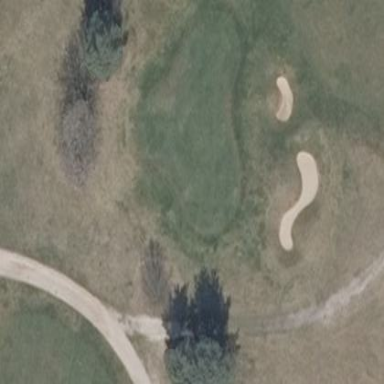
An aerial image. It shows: Golf green.